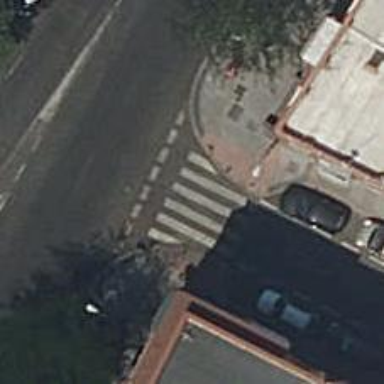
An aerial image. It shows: Asphalt footway with uncontrolled crossing and markings.